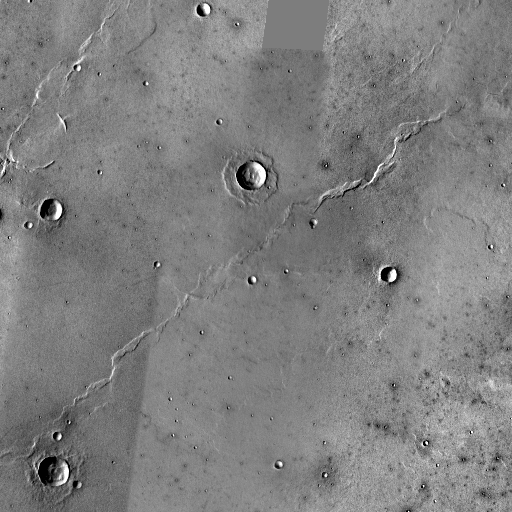
Crater classes present: Background, Other, Buried